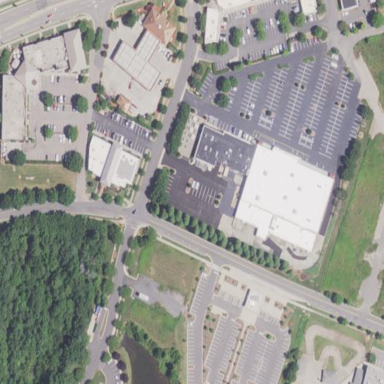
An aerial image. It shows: Retail area.